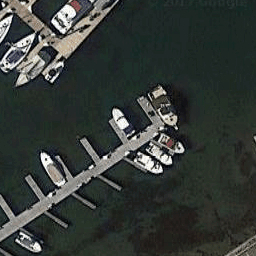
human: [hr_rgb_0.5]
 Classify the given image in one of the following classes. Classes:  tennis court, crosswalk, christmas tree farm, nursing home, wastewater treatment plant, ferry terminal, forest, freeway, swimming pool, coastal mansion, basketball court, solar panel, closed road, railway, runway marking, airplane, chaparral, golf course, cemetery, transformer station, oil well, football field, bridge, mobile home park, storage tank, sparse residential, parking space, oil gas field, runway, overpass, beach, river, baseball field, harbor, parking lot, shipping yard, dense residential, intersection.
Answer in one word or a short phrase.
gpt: harbor